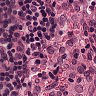
Metastatic tissue present: no